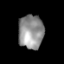
Tissue: lung
Cell type: Epithelial cells
Senescence score: 0.2318
Nuclear area (px): 839
Mean DAPI intensity: 144.554